Field crop: tomato
Growth stage: 1
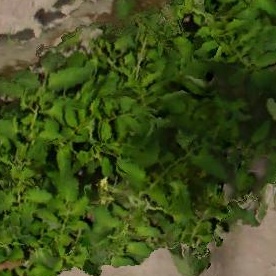
Species: tomato